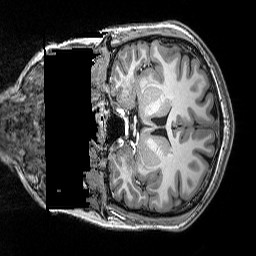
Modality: T1w
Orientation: coronal
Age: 19
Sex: female